Question: Given a description of the three-view drawing of a solid figure, find the maximum number of small cubes that the solid figure can be composed of when the three-view constraints are met.
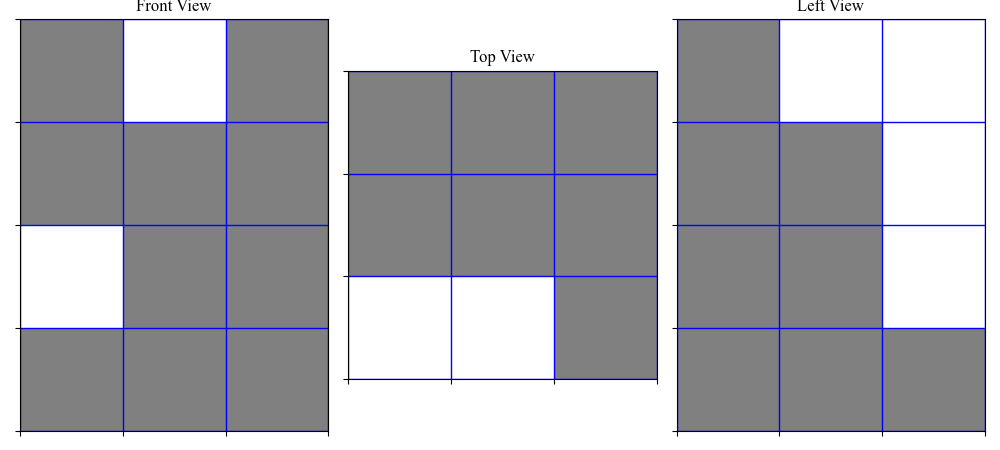
Answer: 19